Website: crate-barrel
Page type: store-pickup
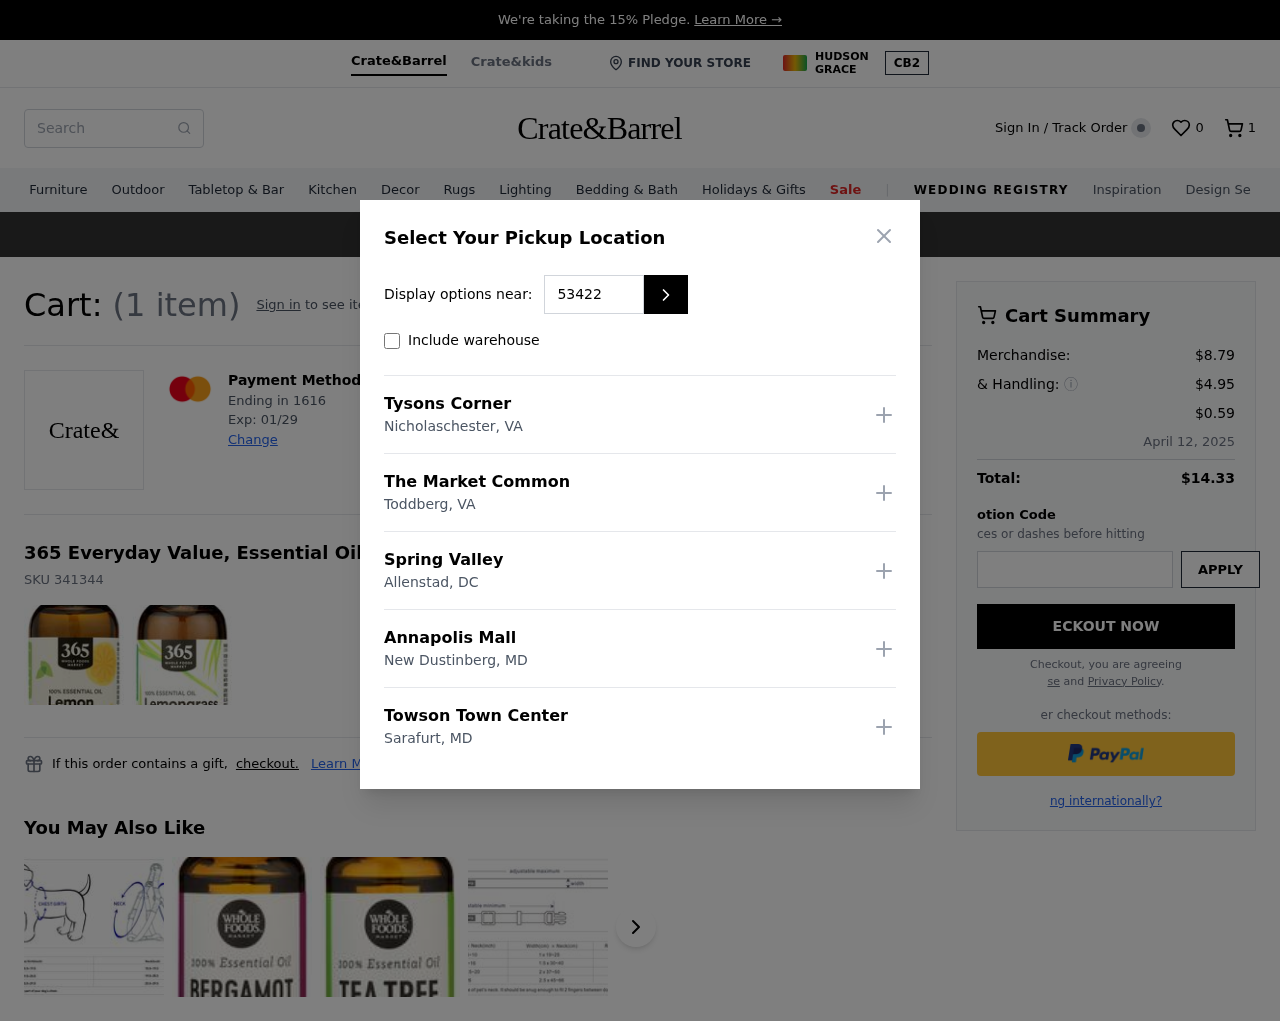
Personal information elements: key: PII_CARD_EXPIRY
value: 01/29
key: PII_CARD_LAST4
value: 1616
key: PII_LOCATION1_CITY
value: Nicholaschester
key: PII_LOCATION1_NAME
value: Tysons Corner
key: PII_LOCATION1_STATE
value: VA
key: PII_LOCATION2_CITY
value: Toddberg
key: PII_LOCATION2_NAME
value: The Market Common
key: PII_LOCATION2_STATE
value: VA
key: PII_LOCATION3_CITY
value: Allenstad
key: PII_LOCATION3_NAME
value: Spring Valley
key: PII_LOCATION3_STATE
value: DC
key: PII_LOCATION4_CITY
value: New Dustinberg
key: PII_LOCATION4_NAME
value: Annapolis Mall
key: PII_LOCATION4_STATE
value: MD
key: PII_LOCATION5_CITY
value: Sarafurt
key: PII_LOCATION5_NAME
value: Towson Town Center
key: PII_LOCATION5_STATE
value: MD
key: PII_POSTCODE
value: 53422
Product elements: key: PRODUCT1_NAME
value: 365 Everyday Value, Essential Oil Lemon Value Size, 2 fl oz
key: PRODUCT1_SKU
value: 341344
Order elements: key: ORDER_NUM_ITEMS
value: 1
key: ORDER_NUM_ITEMS
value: (1 item)
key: ORDER_SUBTOTAL
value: $8.79
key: ORDER_SHIPPING_COST
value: $4.95
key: ORDER_SURCHARGE
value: $0.59
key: ORDER_DELIVERY_DATE
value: April 12, 2025
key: ORDER_TOTAL
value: $14.33
Search elements: key: HEADER_SEARCH
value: Search
Other elements: key: WISHLIST_NUM_ITEMS
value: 0